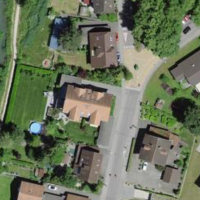
EUNIS habitat code: 54
Species observed at this site:
Linaria vulgaris